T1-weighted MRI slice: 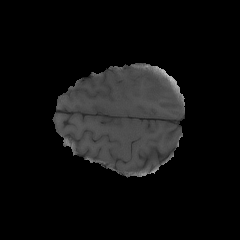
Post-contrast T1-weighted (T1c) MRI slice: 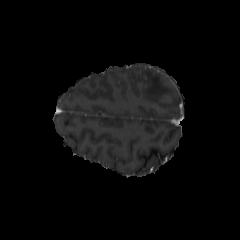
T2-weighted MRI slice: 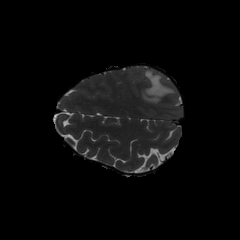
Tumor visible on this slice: yes